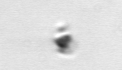
Label: detritus